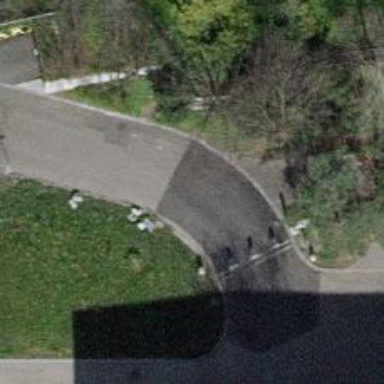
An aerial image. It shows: Bollard barrier.